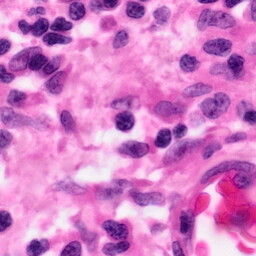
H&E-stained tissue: Pancreatic